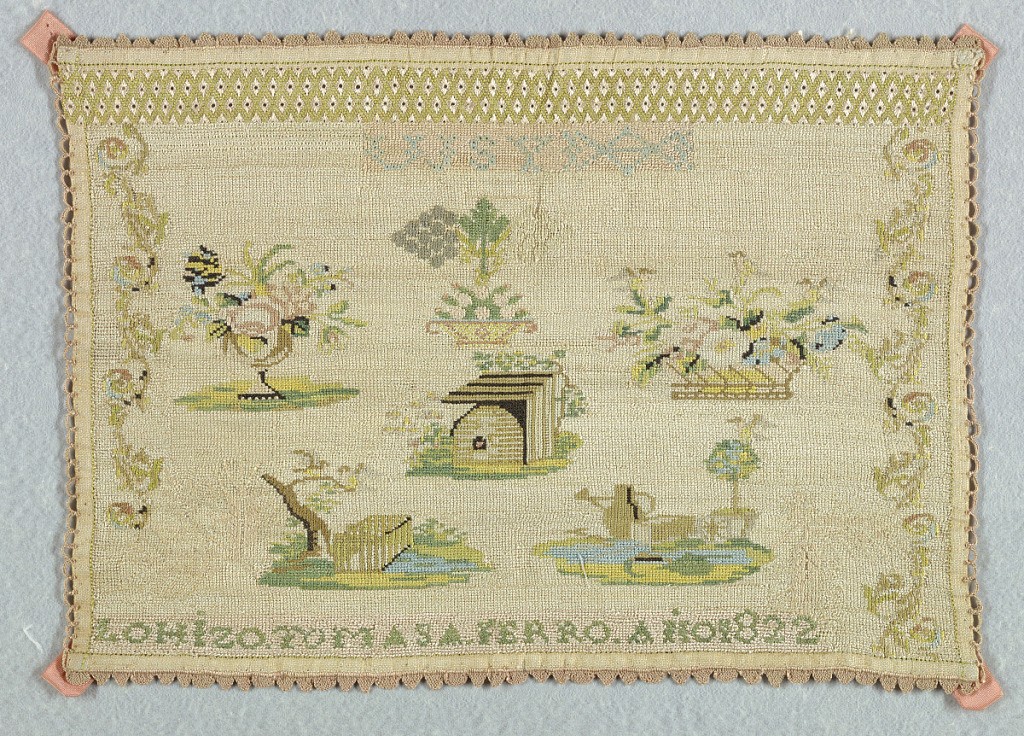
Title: Sampler
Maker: Tomasa Ferro
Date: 1822
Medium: silk embroidery, linen foundation Technique: eyelet, needle lace, cross and running stitches on plain weave
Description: Detached motifs including landscapes and floral forms with the letters W.S.Y and a band of eyelets.  Edged with needlepoint lace stitches.